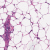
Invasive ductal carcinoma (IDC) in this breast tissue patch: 0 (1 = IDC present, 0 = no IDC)